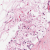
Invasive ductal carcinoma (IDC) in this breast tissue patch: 0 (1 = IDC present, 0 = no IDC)